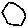
Label: hexagon